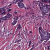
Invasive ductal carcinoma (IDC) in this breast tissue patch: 1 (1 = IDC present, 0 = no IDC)